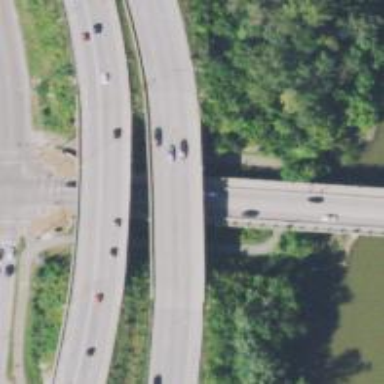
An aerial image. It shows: Bridge over motorway.